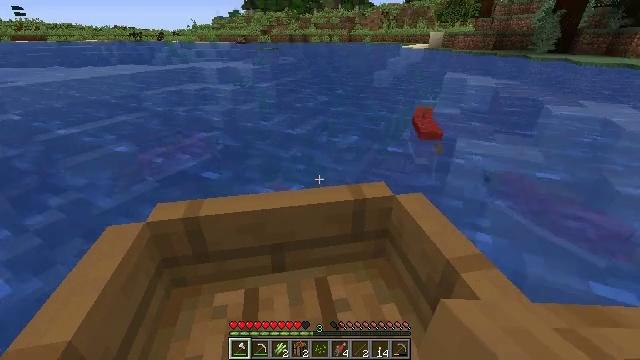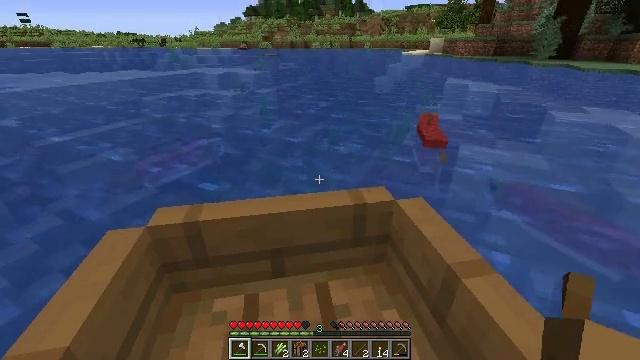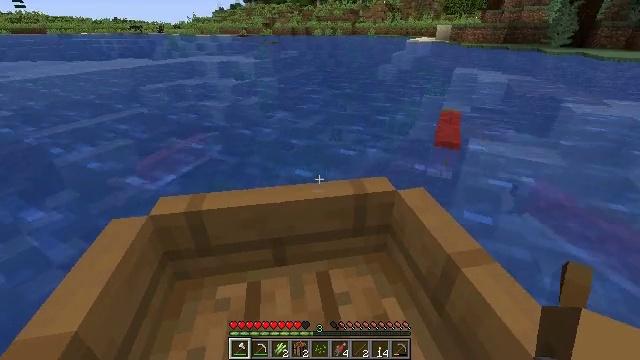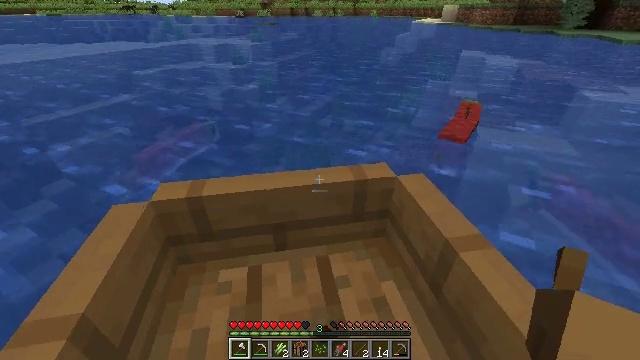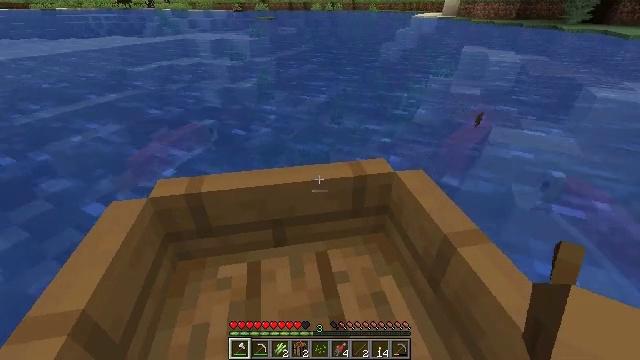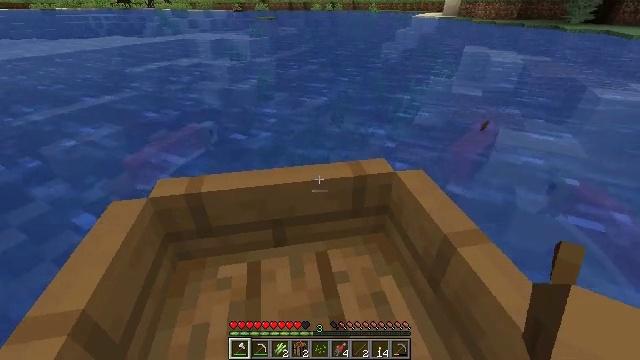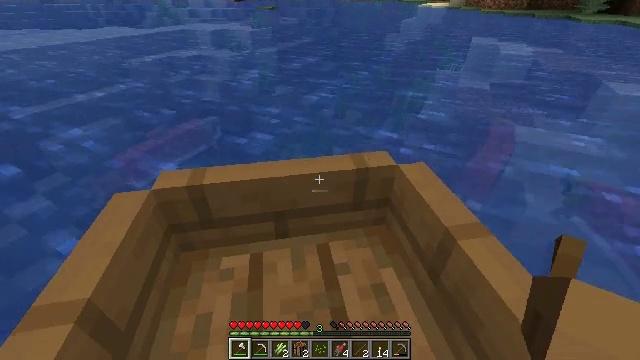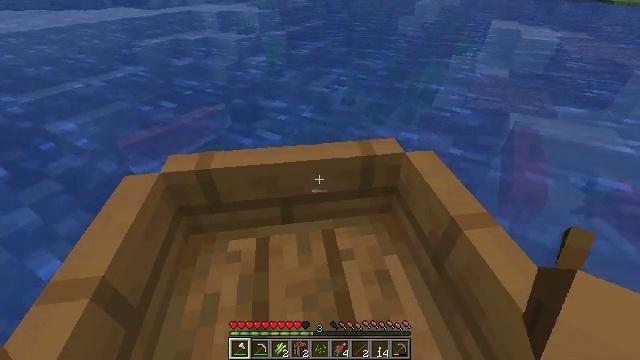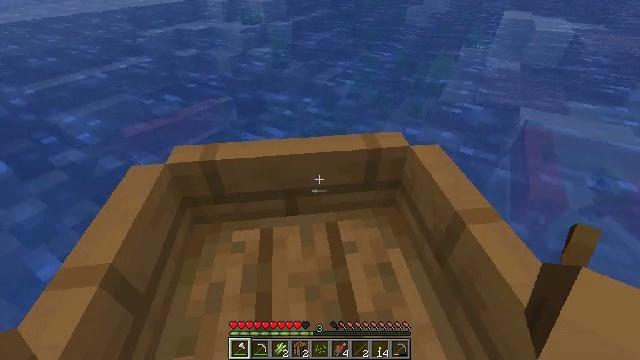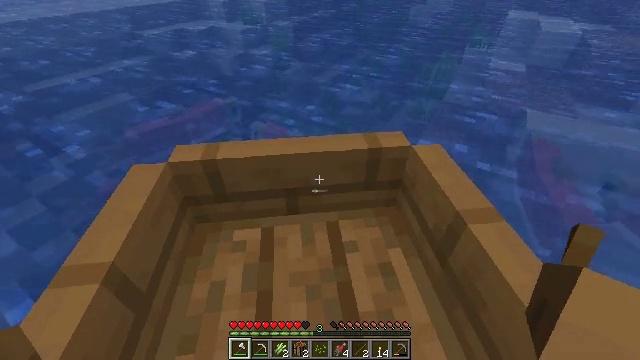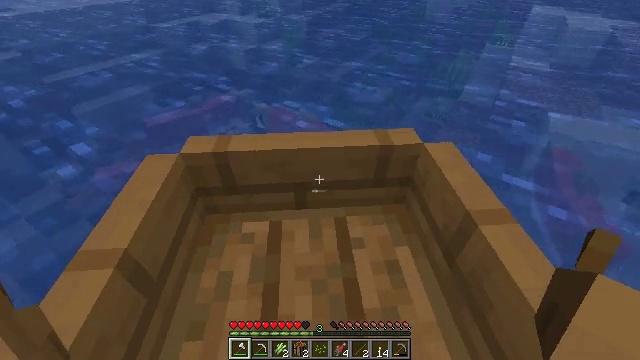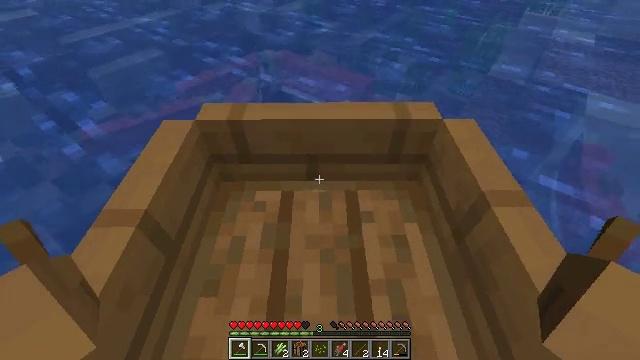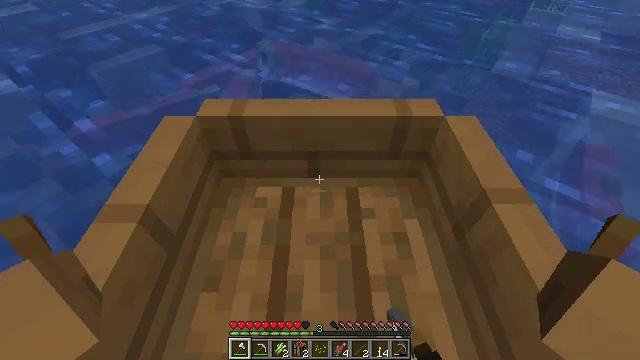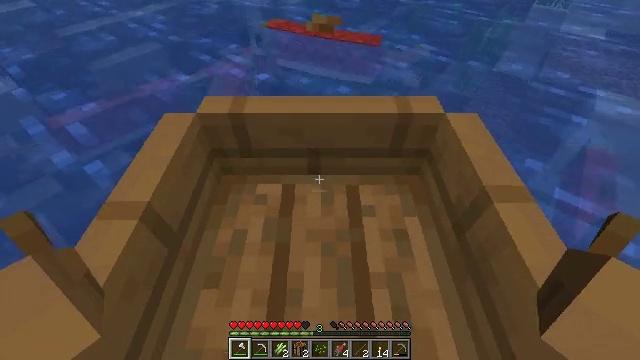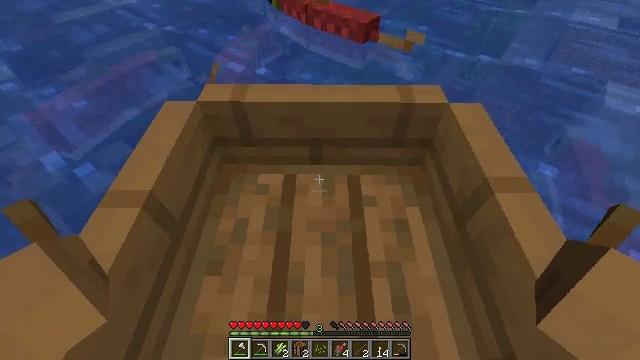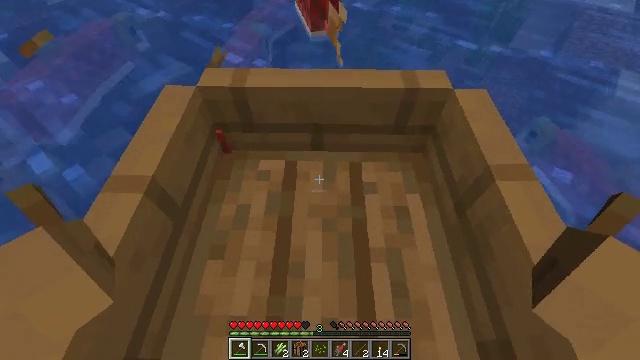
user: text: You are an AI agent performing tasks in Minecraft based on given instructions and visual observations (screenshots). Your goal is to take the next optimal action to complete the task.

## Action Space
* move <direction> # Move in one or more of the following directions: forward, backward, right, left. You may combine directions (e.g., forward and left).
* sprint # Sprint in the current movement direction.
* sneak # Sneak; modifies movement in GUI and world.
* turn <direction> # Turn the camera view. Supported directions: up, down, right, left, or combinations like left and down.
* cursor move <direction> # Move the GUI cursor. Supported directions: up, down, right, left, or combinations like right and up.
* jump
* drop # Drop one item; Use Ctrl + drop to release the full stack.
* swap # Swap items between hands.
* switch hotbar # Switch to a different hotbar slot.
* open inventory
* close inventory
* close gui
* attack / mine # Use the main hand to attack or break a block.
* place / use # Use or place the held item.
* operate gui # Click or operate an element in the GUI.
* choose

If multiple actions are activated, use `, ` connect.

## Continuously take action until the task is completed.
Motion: motion action
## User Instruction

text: Kill aquatic mobs.
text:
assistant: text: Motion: turn up
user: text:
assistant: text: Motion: turn down, attack / mine
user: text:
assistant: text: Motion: turn down, attack / mine
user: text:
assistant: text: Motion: attack / mine
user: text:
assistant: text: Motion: no_op
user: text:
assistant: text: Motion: turn down
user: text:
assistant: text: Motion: turn left and down
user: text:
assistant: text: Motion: turn left and down
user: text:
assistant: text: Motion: no_op
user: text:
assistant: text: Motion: turn left and down
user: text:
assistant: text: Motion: turn left and down, attack / mine
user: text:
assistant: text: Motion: attack / mine
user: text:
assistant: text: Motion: attack / mine
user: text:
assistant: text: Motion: turn down
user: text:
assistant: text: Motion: turn down, attack / mine
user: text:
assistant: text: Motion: attack / mine
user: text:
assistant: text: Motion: attack / mine
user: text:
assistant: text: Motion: turn left and up
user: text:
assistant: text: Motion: turn up
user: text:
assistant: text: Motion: turn up
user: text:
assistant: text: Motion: turn up
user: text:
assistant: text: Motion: turn left and up
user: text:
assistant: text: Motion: turn left and up
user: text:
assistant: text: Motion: turn left and up
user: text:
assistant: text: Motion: turn left and up
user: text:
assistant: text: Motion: turn left and up
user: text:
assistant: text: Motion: turn down, attack / mine
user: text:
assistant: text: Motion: turn down, attack / mine
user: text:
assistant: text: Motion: turn down, attack / mine
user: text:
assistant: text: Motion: attack / mine